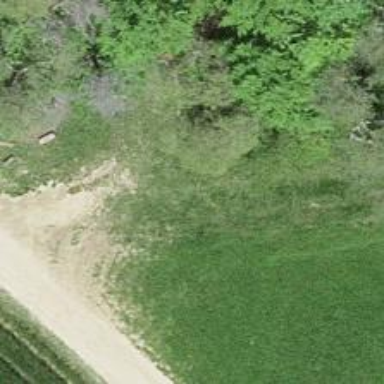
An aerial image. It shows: Ground path.